Field crop: maize
Growth stage: 2
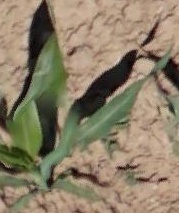
Species: maize